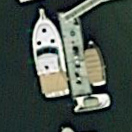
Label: civil